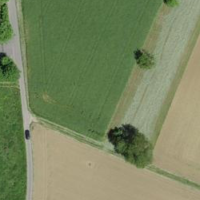
EUNIS habitat code: 25
Species observed at this site:
Tanacetum vulgare